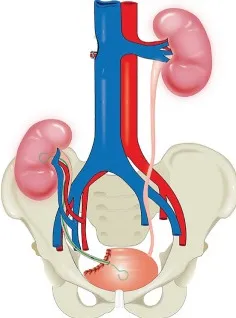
Schematic diagram of total intracorporeal laparoscopic kidney autotransplantation. (I) Kidney after transplantation.
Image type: radiology (ct)